【题型】解答题　【知识点】解析几何　【难度】medium
已知双曲线 $\Gamma: x^2 - \frac{y^2}{b^2} = 1(b > 0)$, 左、右顶点分别为 $A_1, A_2$, 过点 $M(-2, 0)$ 的直
线交双曲线 $\Gamma$ 于 $P, Q$ 两点.

(1) 若 $\Gamma$ 的离心率为 2, 求 $b$.

(2) 若 $b = \frac{2\sqrt{6}}{3}$, $\triangle MA_2P$ 为等腰三角形, 且点 $P$ 在第一象限, 求点 $P$ 的坐标.

(3) 连接 $QO$ ($O$ 为坐标原点) 并延长交 $\Gamma$ 于点 $R$, 若 $\overrightarrow{A_1R} \cdot \overrightarrow{A_2P} = 1$, 求 $b$ 的最大值.
【解答】

【答案】 (1) $b = \sqrt{3}$;

(2) 当 $b = \frac{2\sqrt{6}}{3}$ 时, $P(2, 2\sqrt{2})$;

(3) $b$ 的最大值为 $\frac{\sqrt{30}}{3}$.

【知识点】 求平面两点间的距离、根据离心率求双曲线的标准方程、根据直线与双曲线的位置关系求参数
或范围、根据韦达定理求参数

【分析】 (1) 根据离心率的概念求出 $c$, 再求出 $b$ 即可;

(2) 如图, 易知 $\angle PA_2M$ 为钝角, 则 $|A_2P| = |A_2M| = 3$, 根据两点距离公式建立方程组, 解之即可求解;

(3) 设 $P(x_1, y_1), Q(x_2, y_2)$, $PQ: x = my - 2$, 联立双曲线方程, 利用韦达定理和平面向量数量积的坐标表

示建立关于 $m, b$ 的方程, 得 $b^2 = \frac{10}{m^2 + 3}$, 结合 $m^2 \neq \frac{1}{b^2}$ 即可求解.

【详解】 (1) 由双曲线的方程知 $a = 1$, $c = \sqrt{1 + b^2}$,

因为离心率为 2, 所以 $e = \frac{\sqrt{1 + b^2}}{1} = 2$, 得 $b = \sqrt{3}$.

(2) 当 $b = \frac{2\sqrt{6}}{3}$ 时, 双曲线 $\Gamma: x^2 - \frac{3y^2}{8} = 1$, 且 $A_2(1, 0)$.

因为点 $P$ 在第一象限, 所以 $\angle PA_2M$ 为钝角.

又 $\triangle MA_2P$ 为等腰三角形, 所以 $|A_2P| = |A_2M| = 3$.

设点 $P(x_0, y_0)$, 且 $x_0 > 0, y_0 > 0$, 则 $\begin{cases} \sqrt{(x_0 - 1)^2 + y_0^2} = 3, \\ x_0^2 - \frac{3y_0^2}{8} = 1, \end{cases}$

得 $\begin{cases} x_0 = 2 \\ y_0 = 2\sqrt{2} \end{cases}$, 所以 $P(2, 2\sqrt{2})$.

(3) 由双曲线的方程知 $A_1(-1, 0), A_2(1, 0)$, 且由题意知 $Q, R$ 关于原点对称.

设 $P(x_1, y_1), Q(x_2, y_2)$, 则 $R(-x_2, -y_2)$.

由直线 $PQ$ 不与 $y$ 轴垂直, 可设直线 $PQ$ 的方程为 $x = my - 2$.

联立直线与双曲线的方程得 $\begin{cases} x = my - 2, \\ x^2 - \frac{y^2}{b^2} = 1, \end{cases}$

消去 $x$, 得 $(b^2m^2 - 1)y^2 - 4b^2my + 3b^2 = 0$,

且 $b^2m^2 - 1 \neq 0$, 即 $m^2 \neq \frac{1}{b^2}$, 得 $y_1 + y_2 = \frac{4b^2m}{b^2m^2 - 1}, y_1y_2 = \frac{3b^2}{b^2m^2 - 1}$.

$\overrightarrow{A_1R} = (-x_2 + 1, -y_2), \overrightarrow{A_2P} = (x_1 - 1, y_1)$,

由 $\overrightarrow{A_1R} \cdot \overrightarrow{A_2P} = 1$, 得 $(-x_2 + 1)(x_1 - 1) - y_1y_2 = 1$,

所以 $(x_2 - 1)(x_1 - 1) + y_1y_2 = -1$, 即 $(my_2 - 3)(my_1 - 3) + y_1y_2 = -1$,

整理得 $(m^2 + 1)y_1y_2 - 3m(y_1 + y_2) + 10 = 0$,

所以 $(m^2 + 1) \cdot \frac{3b^2}{b^2m^2 - 1} - 3m \cdot \frac{4b^2m}{b^2m^2 - 1} + 10 = 0$,

整理得 $b^2m^2 + 3b^2 - 10 = 0$, 所以 $b^2 = \frac{10}{m^2 + 3} \in \left(0, \frac{10}{3}\right]$.

又 $m^2 \neq \frac{1}{b^2}$, 所以 $b^2 \neq \frac{10}{\frac{1}{b^2} + 3} = \frac{10b^2}{3b^2 + 1}$, 解得 $b^2 \neq 3$,

所以 $b^2 \in (0, 3) \cup \left(3, \frac{10}{3}\right]$, 又 $b > 0$,

故 $b$ 的取值范围是 $(0, \sqrt{3}) \cup \left(\sqrt{3}, \frac{\sqrt{30}}{3}\right]$, 故 $b$ 的最大值为 $\frac{\sqrt{30}}{3}$.

【点睛】 关键点点睛: 解圆锥曲线与平面向量交汇题的关键是设相关点的坐标, 将平面向量用坐标表示,
运用相应的平面向量坐标运算法则 (加、减、数量积、数乘) 或运算律或数量积的几何意义, 将问题中向
量间的关系 (相等、垂直、平行等) 转化为代数关系.

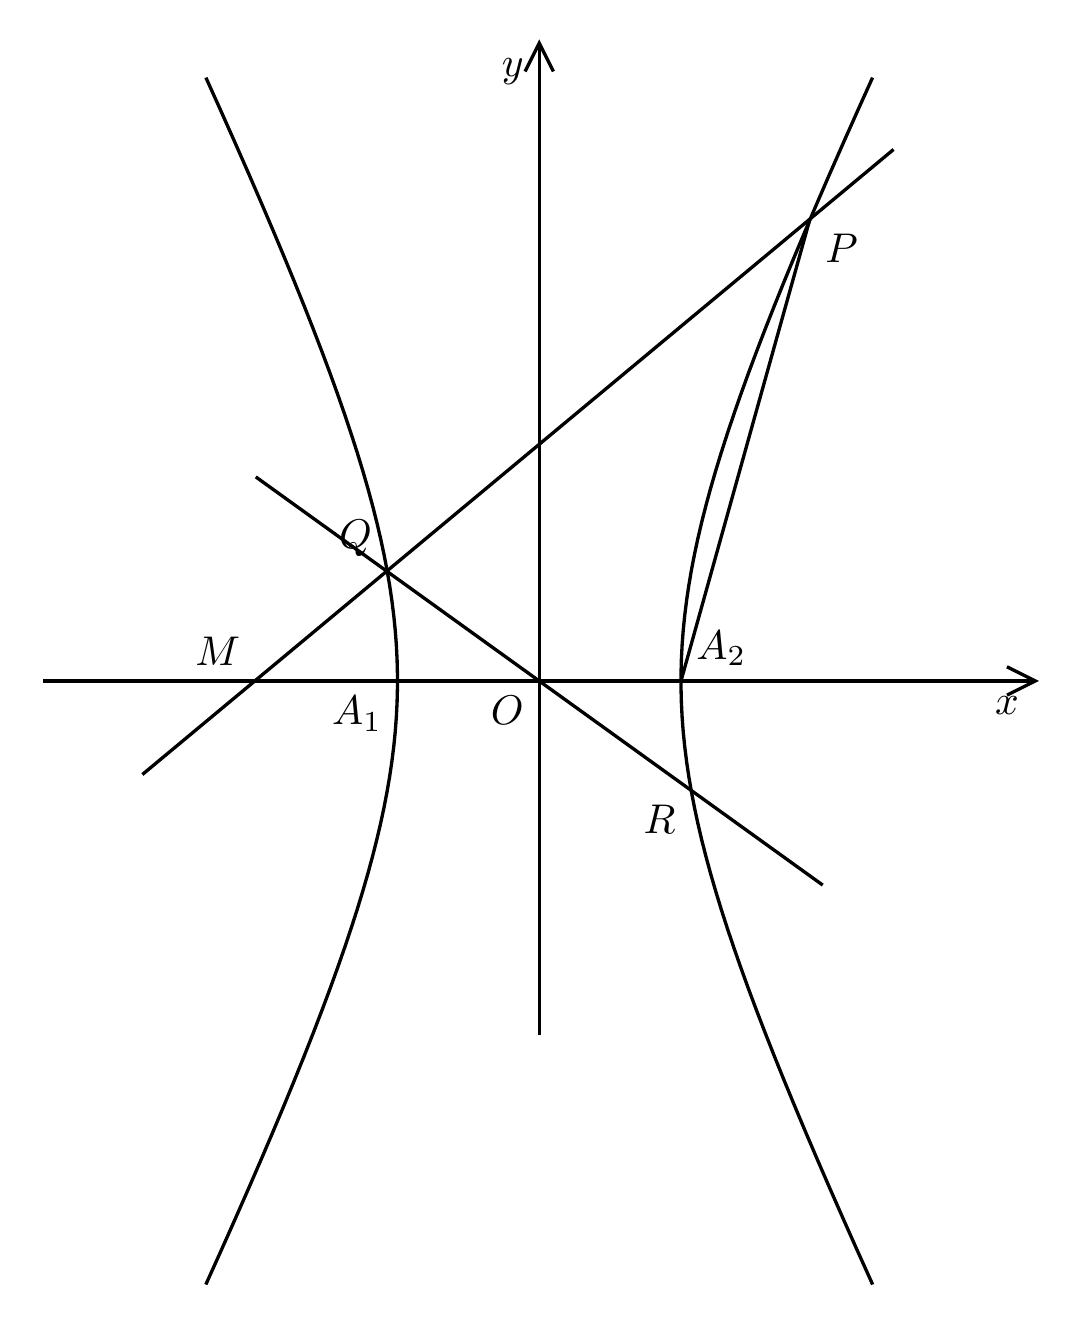